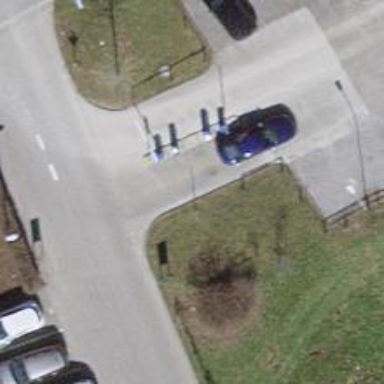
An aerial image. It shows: Lift gate barrier.